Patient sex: F
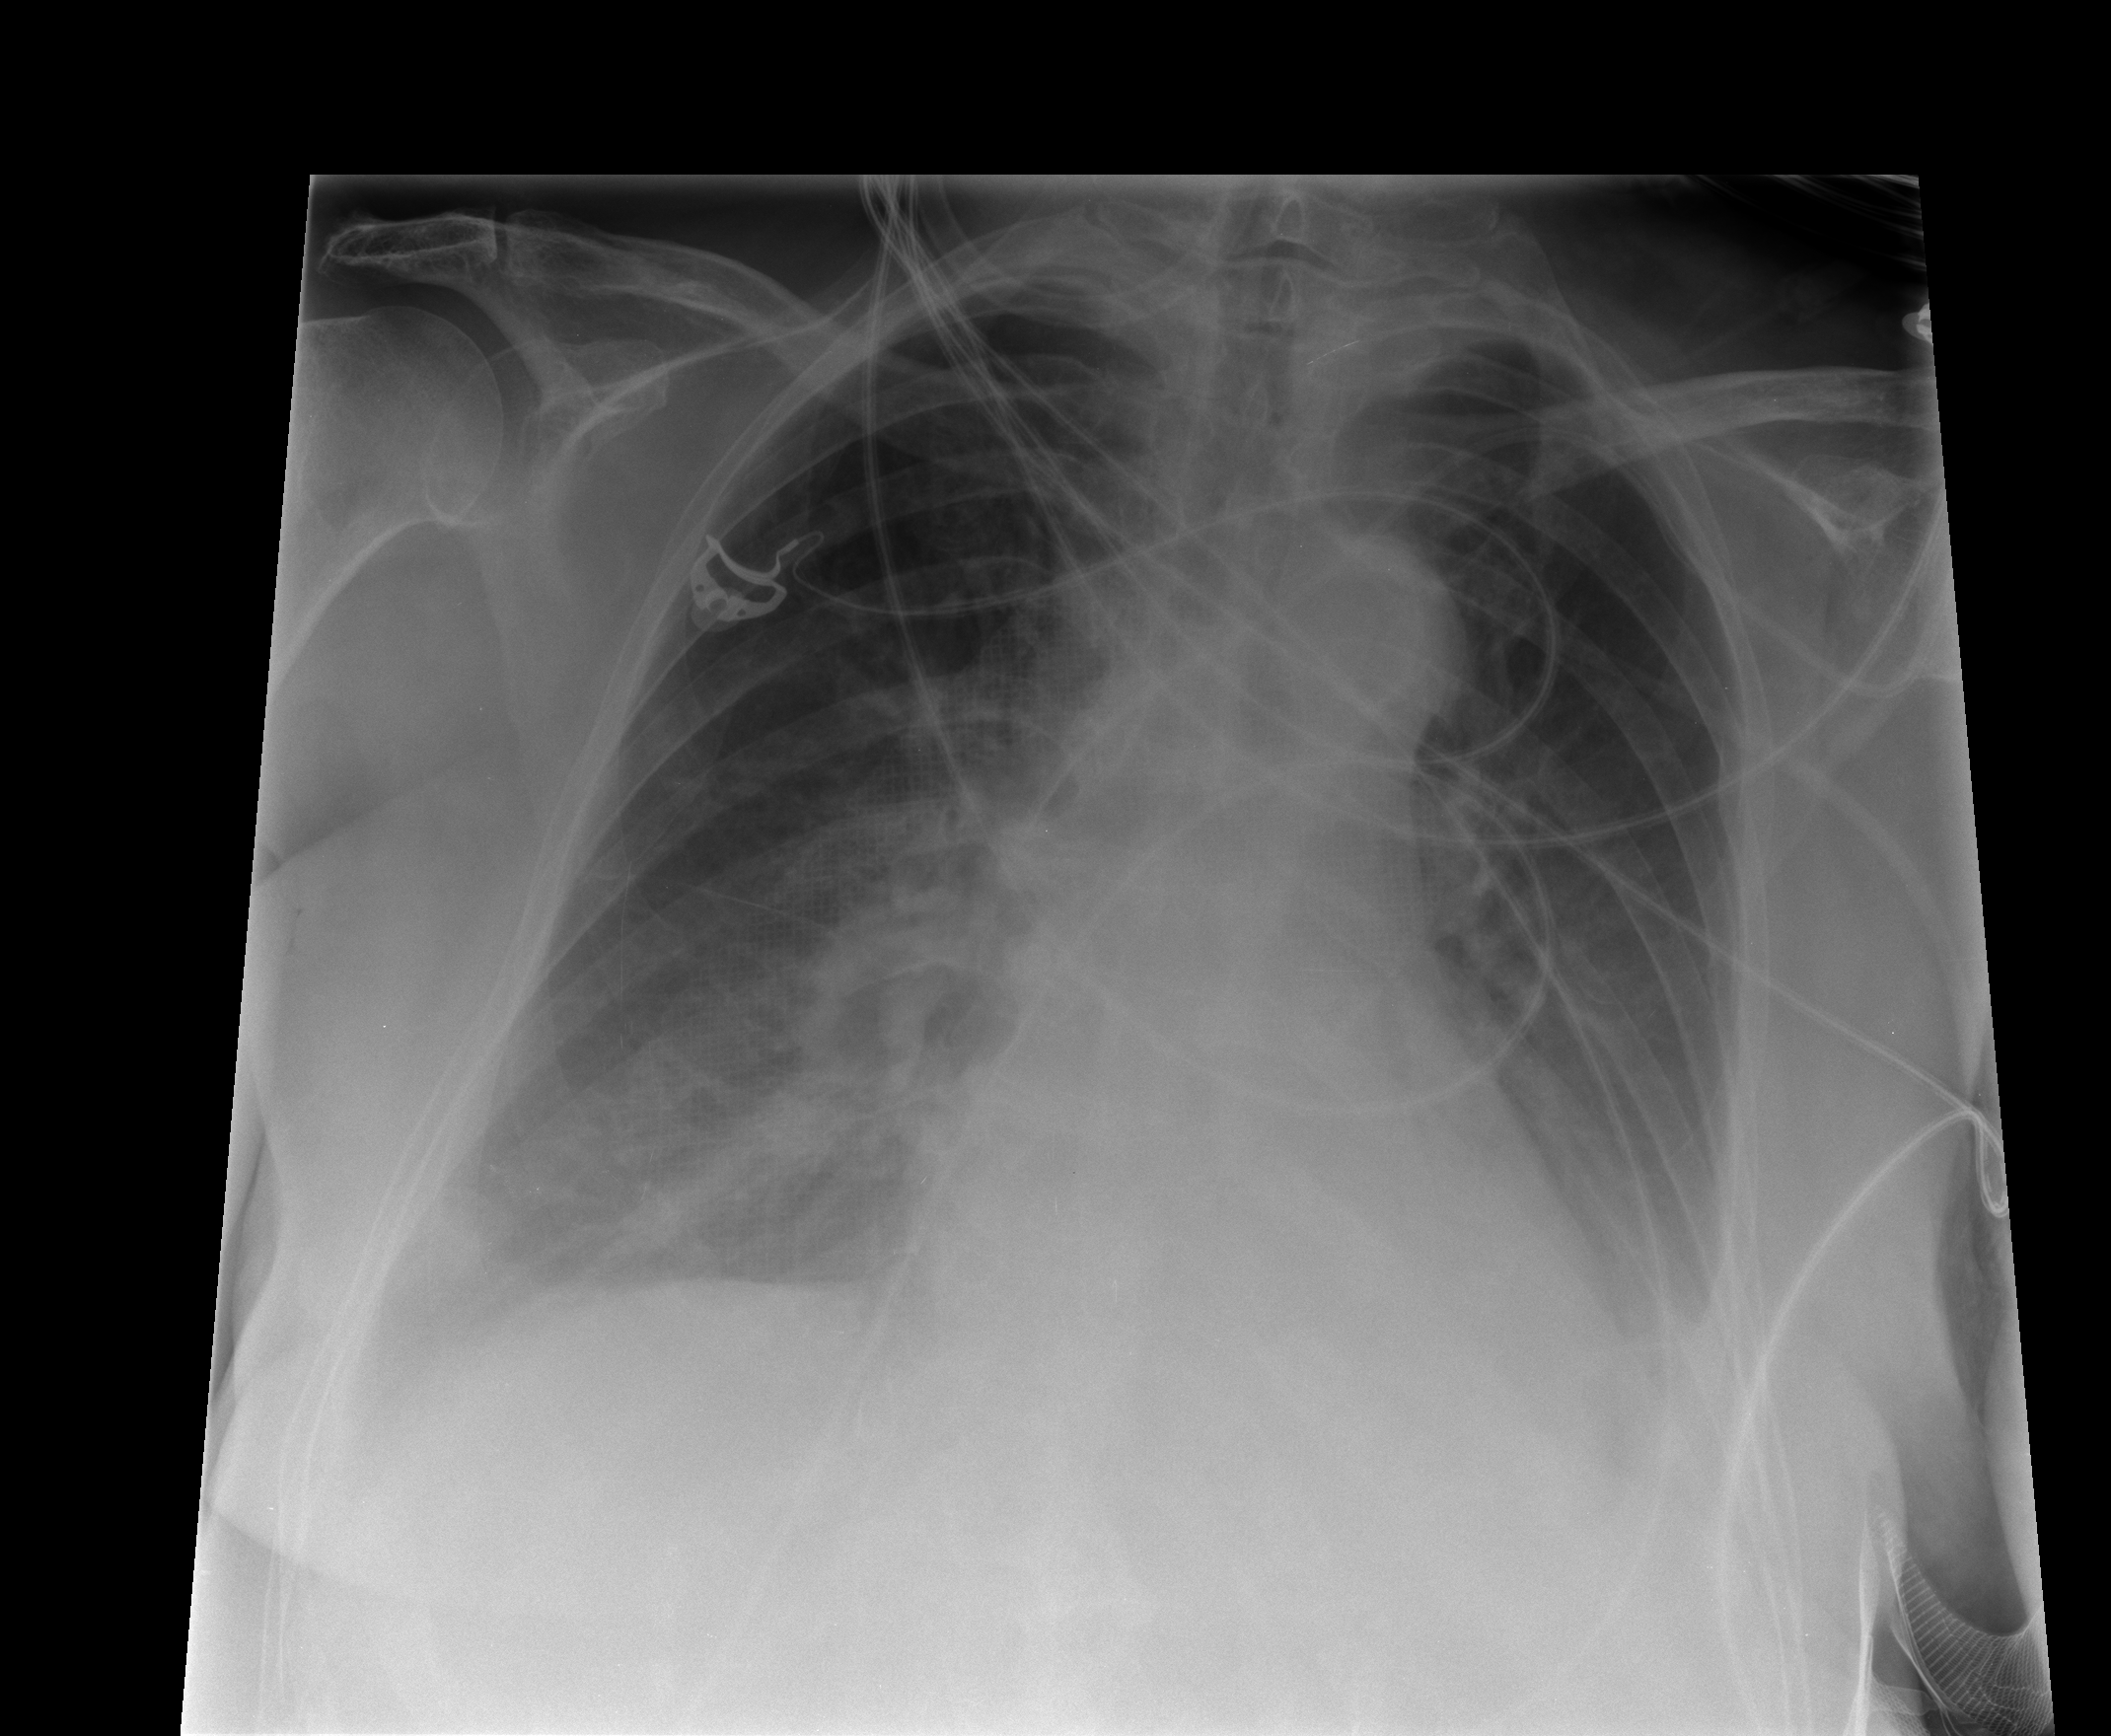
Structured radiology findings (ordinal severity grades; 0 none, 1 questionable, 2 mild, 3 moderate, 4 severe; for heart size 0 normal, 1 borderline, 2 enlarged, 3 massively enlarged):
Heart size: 2
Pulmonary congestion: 2
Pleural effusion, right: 2
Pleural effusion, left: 2
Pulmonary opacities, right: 2
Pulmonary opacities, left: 0
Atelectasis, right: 2
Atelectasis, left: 2